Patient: sex M, age 48
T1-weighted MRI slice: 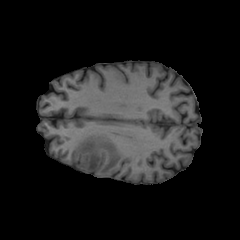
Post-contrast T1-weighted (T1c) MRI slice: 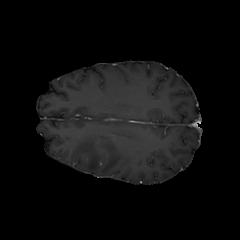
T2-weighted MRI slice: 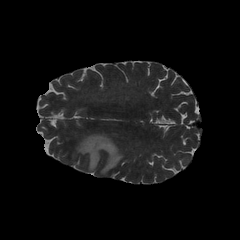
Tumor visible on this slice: yes
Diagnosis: Glioblastoma, IDH-wildtype
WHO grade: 4